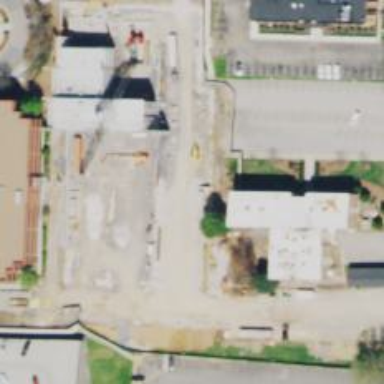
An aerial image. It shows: Service road passing through building tunnel.